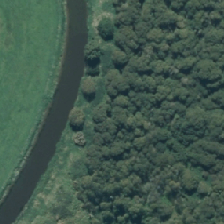
Land cover: high_producing_grassland